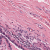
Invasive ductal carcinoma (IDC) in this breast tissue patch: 0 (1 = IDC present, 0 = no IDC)